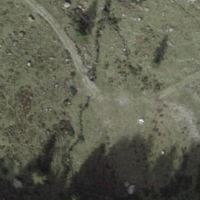
EUNIS habitat code: 23
Species observed at this site:
Arnica montana